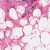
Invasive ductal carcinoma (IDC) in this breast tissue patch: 0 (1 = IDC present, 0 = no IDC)